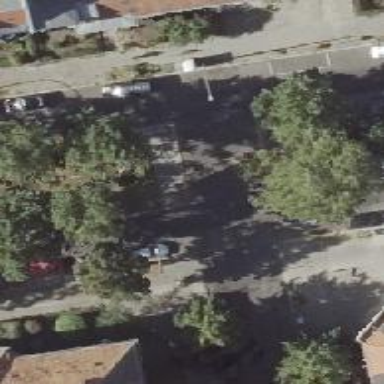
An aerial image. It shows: Residential road with asphalt surface and separate sidewalks on both sides. There are parallel on-street parking lanes on both sides of the road.